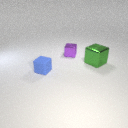
small blue rubber cube in front of small purple metal cube